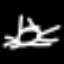
Label: donut